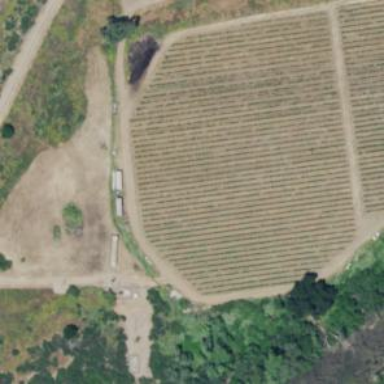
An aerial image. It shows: Vineyard with grape crops.